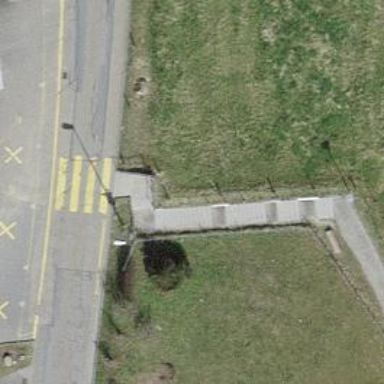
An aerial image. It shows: Set of steps on the road.